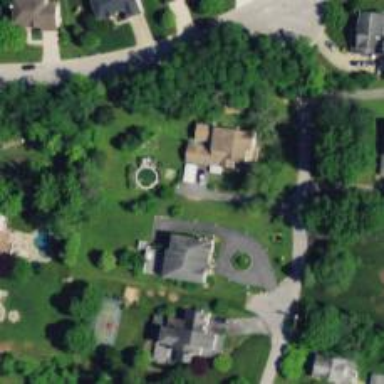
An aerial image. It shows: Driveway.